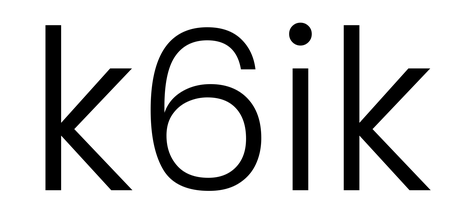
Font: Poppins-Light